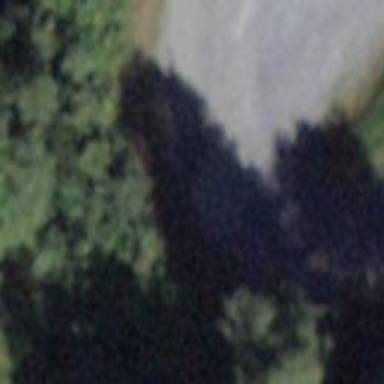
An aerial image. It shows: Unclassified road with asphalt surface.